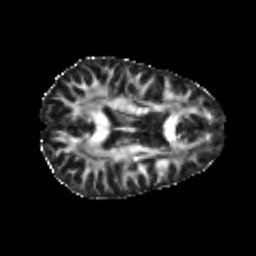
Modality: FA
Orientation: axial
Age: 24
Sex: female
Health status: healthy
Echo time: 0.074 s